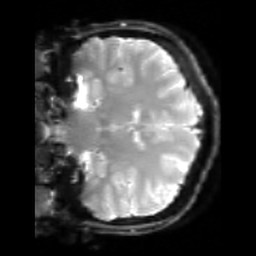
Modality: inplaneT2
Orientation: coronal
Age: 20
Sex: female
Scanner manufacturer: siemens
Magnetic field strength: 3 T
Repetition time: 5 s
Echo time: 0.034 s